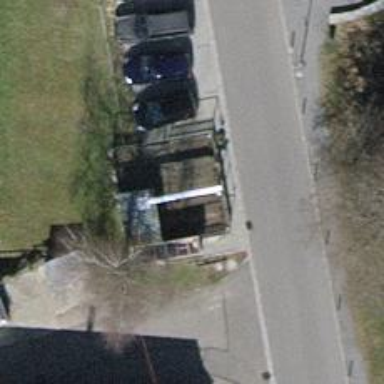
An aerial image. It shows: Ice cream stand or shop.